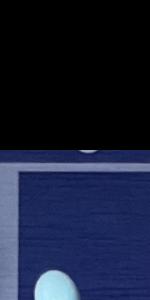
Label: Empty